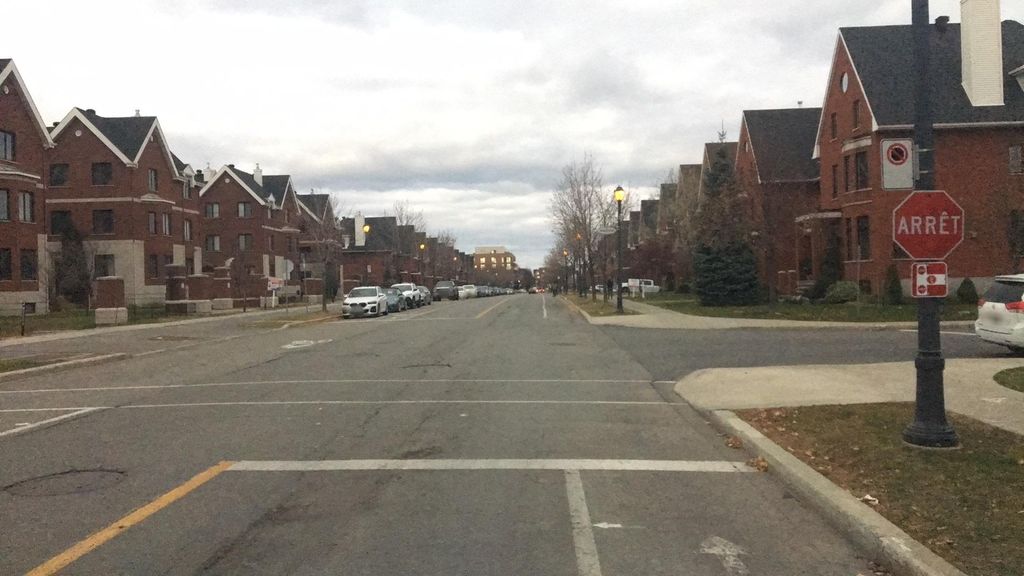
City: montreal